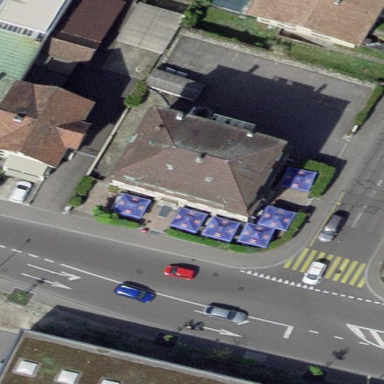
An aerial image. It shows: Building that houses restaurant.